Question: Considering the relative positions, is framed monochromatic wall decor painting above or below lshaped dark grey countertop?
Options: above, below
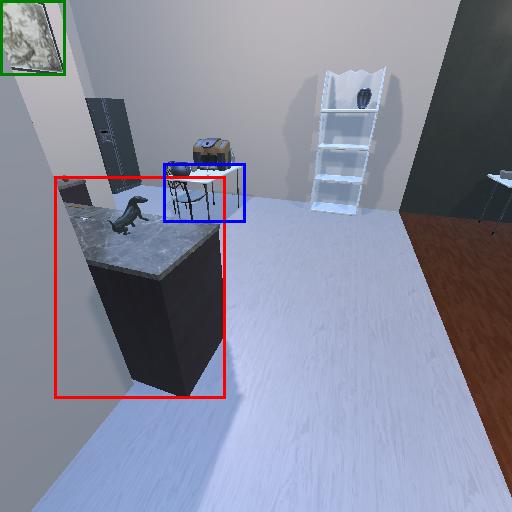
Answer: above